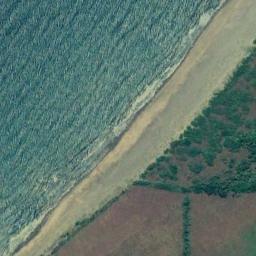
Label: beach